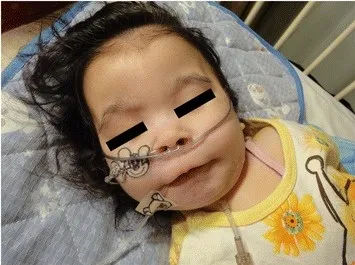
Facial photograph of the patient. The typical facial features of Miller-Dieker syndrome (MDS) are seen. These features include prominent forehead, bitemporal hollowing, short nose with upturned nares, prominent upper lip, and micrognathia.
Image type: medical_photograph (oral_photograph)